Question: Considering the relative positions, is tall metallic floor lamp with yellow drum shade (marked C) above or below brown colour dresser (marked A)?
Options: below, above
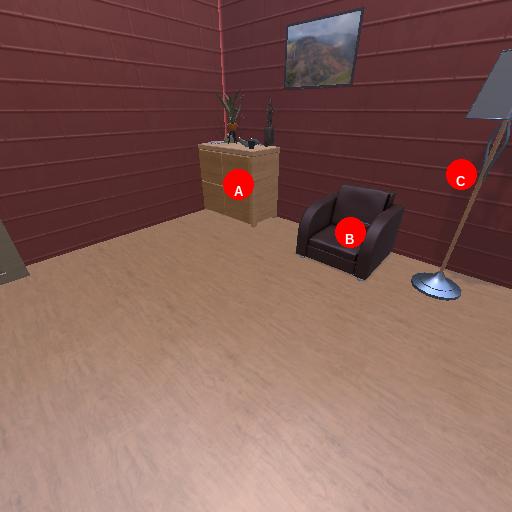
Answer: below